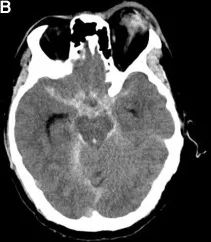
Rupture of the left eyeball, subcutaneous hematoma of the eyelid, fracture of the top wall of the left orbit, and a small accumulation of gas in the left orbit.
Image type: radiology (ct)